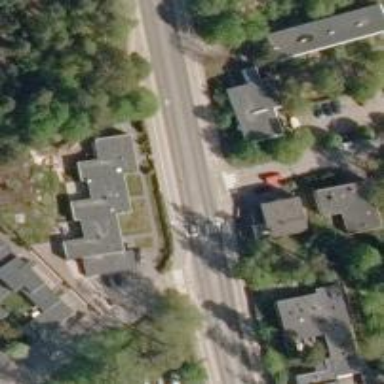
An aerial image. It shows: Road with "give way" sign.